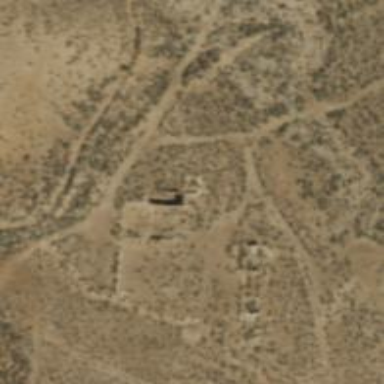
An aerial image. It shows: View of historic ruins.